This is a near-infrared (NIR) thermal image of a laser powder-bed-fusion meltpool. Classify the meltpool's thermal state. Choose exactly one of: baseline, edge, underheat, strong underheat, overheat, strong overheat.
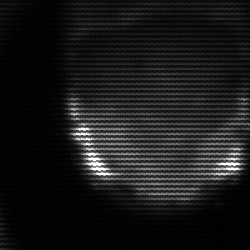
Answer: edge